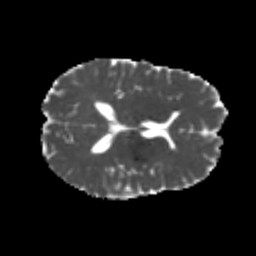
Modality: MD
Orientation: axial
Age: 26
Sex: female
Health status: healthy
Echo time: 0.074 s